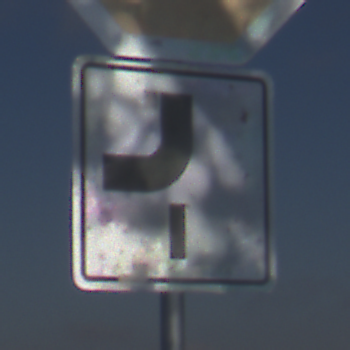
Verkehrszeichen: VerlaufVorfahrtsstrasse7
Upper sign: Stop
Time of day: MorningAfternoon
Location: Outdoor (Nature)
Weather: PartlyCloudy
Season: NotSpecified
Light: Natural